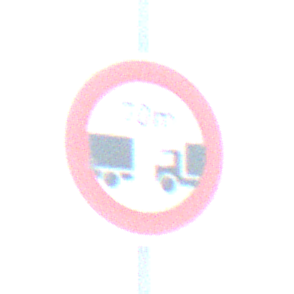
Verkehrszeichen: VerbotUnterschreitenMindestabstand
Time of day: MorningAfternoon
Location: Outdoor (Suburban)
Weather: Clear
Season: NotSpecified
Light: Natural